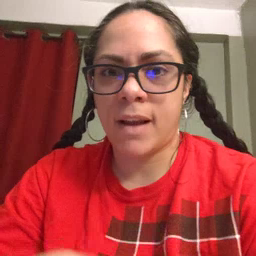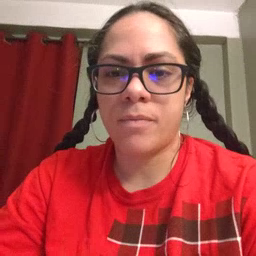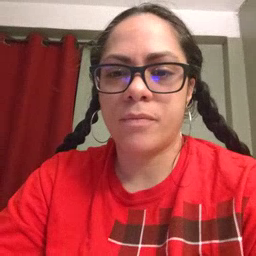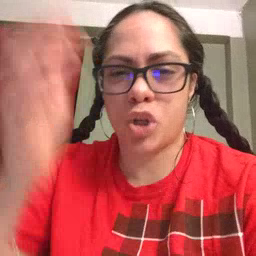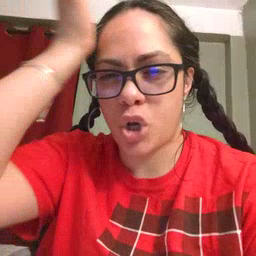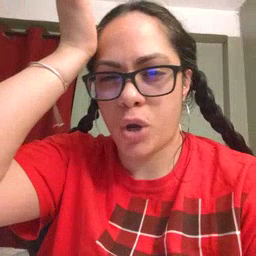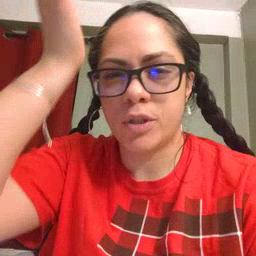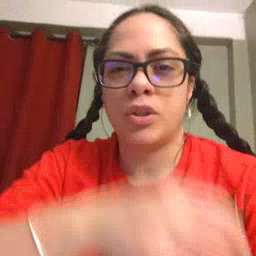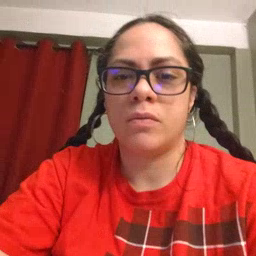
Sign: garbage